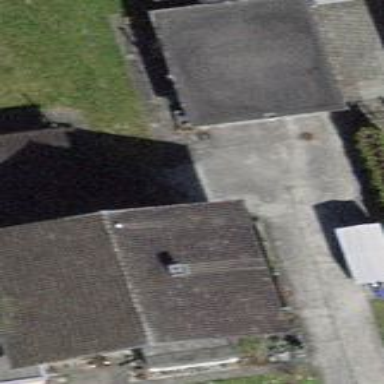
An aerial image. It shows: Building with tiled roof.